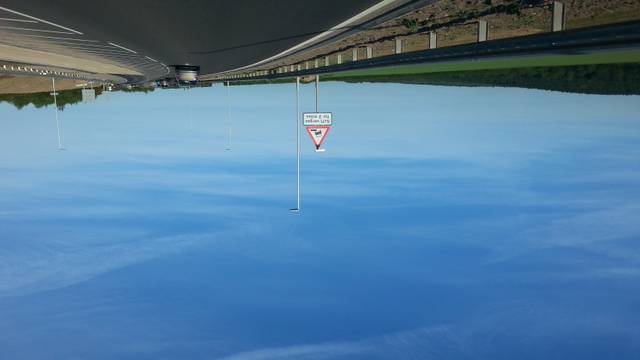
Region: United Kingdom
Coordinates: 53.119, -1.169